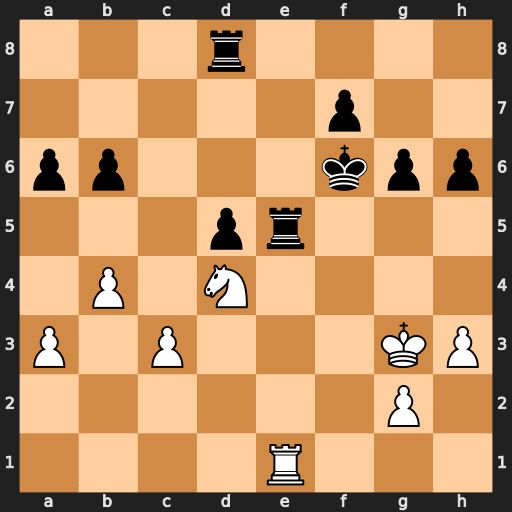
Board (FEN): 3r4/5p2/pp3kpp/3pr3/1P1N4/P1P3KP/6P1/4R3
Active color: w
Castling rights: -
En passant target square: -
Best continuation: Rxe5 Kxe5 Nc6+ Ke4 Nxd8